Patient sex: F
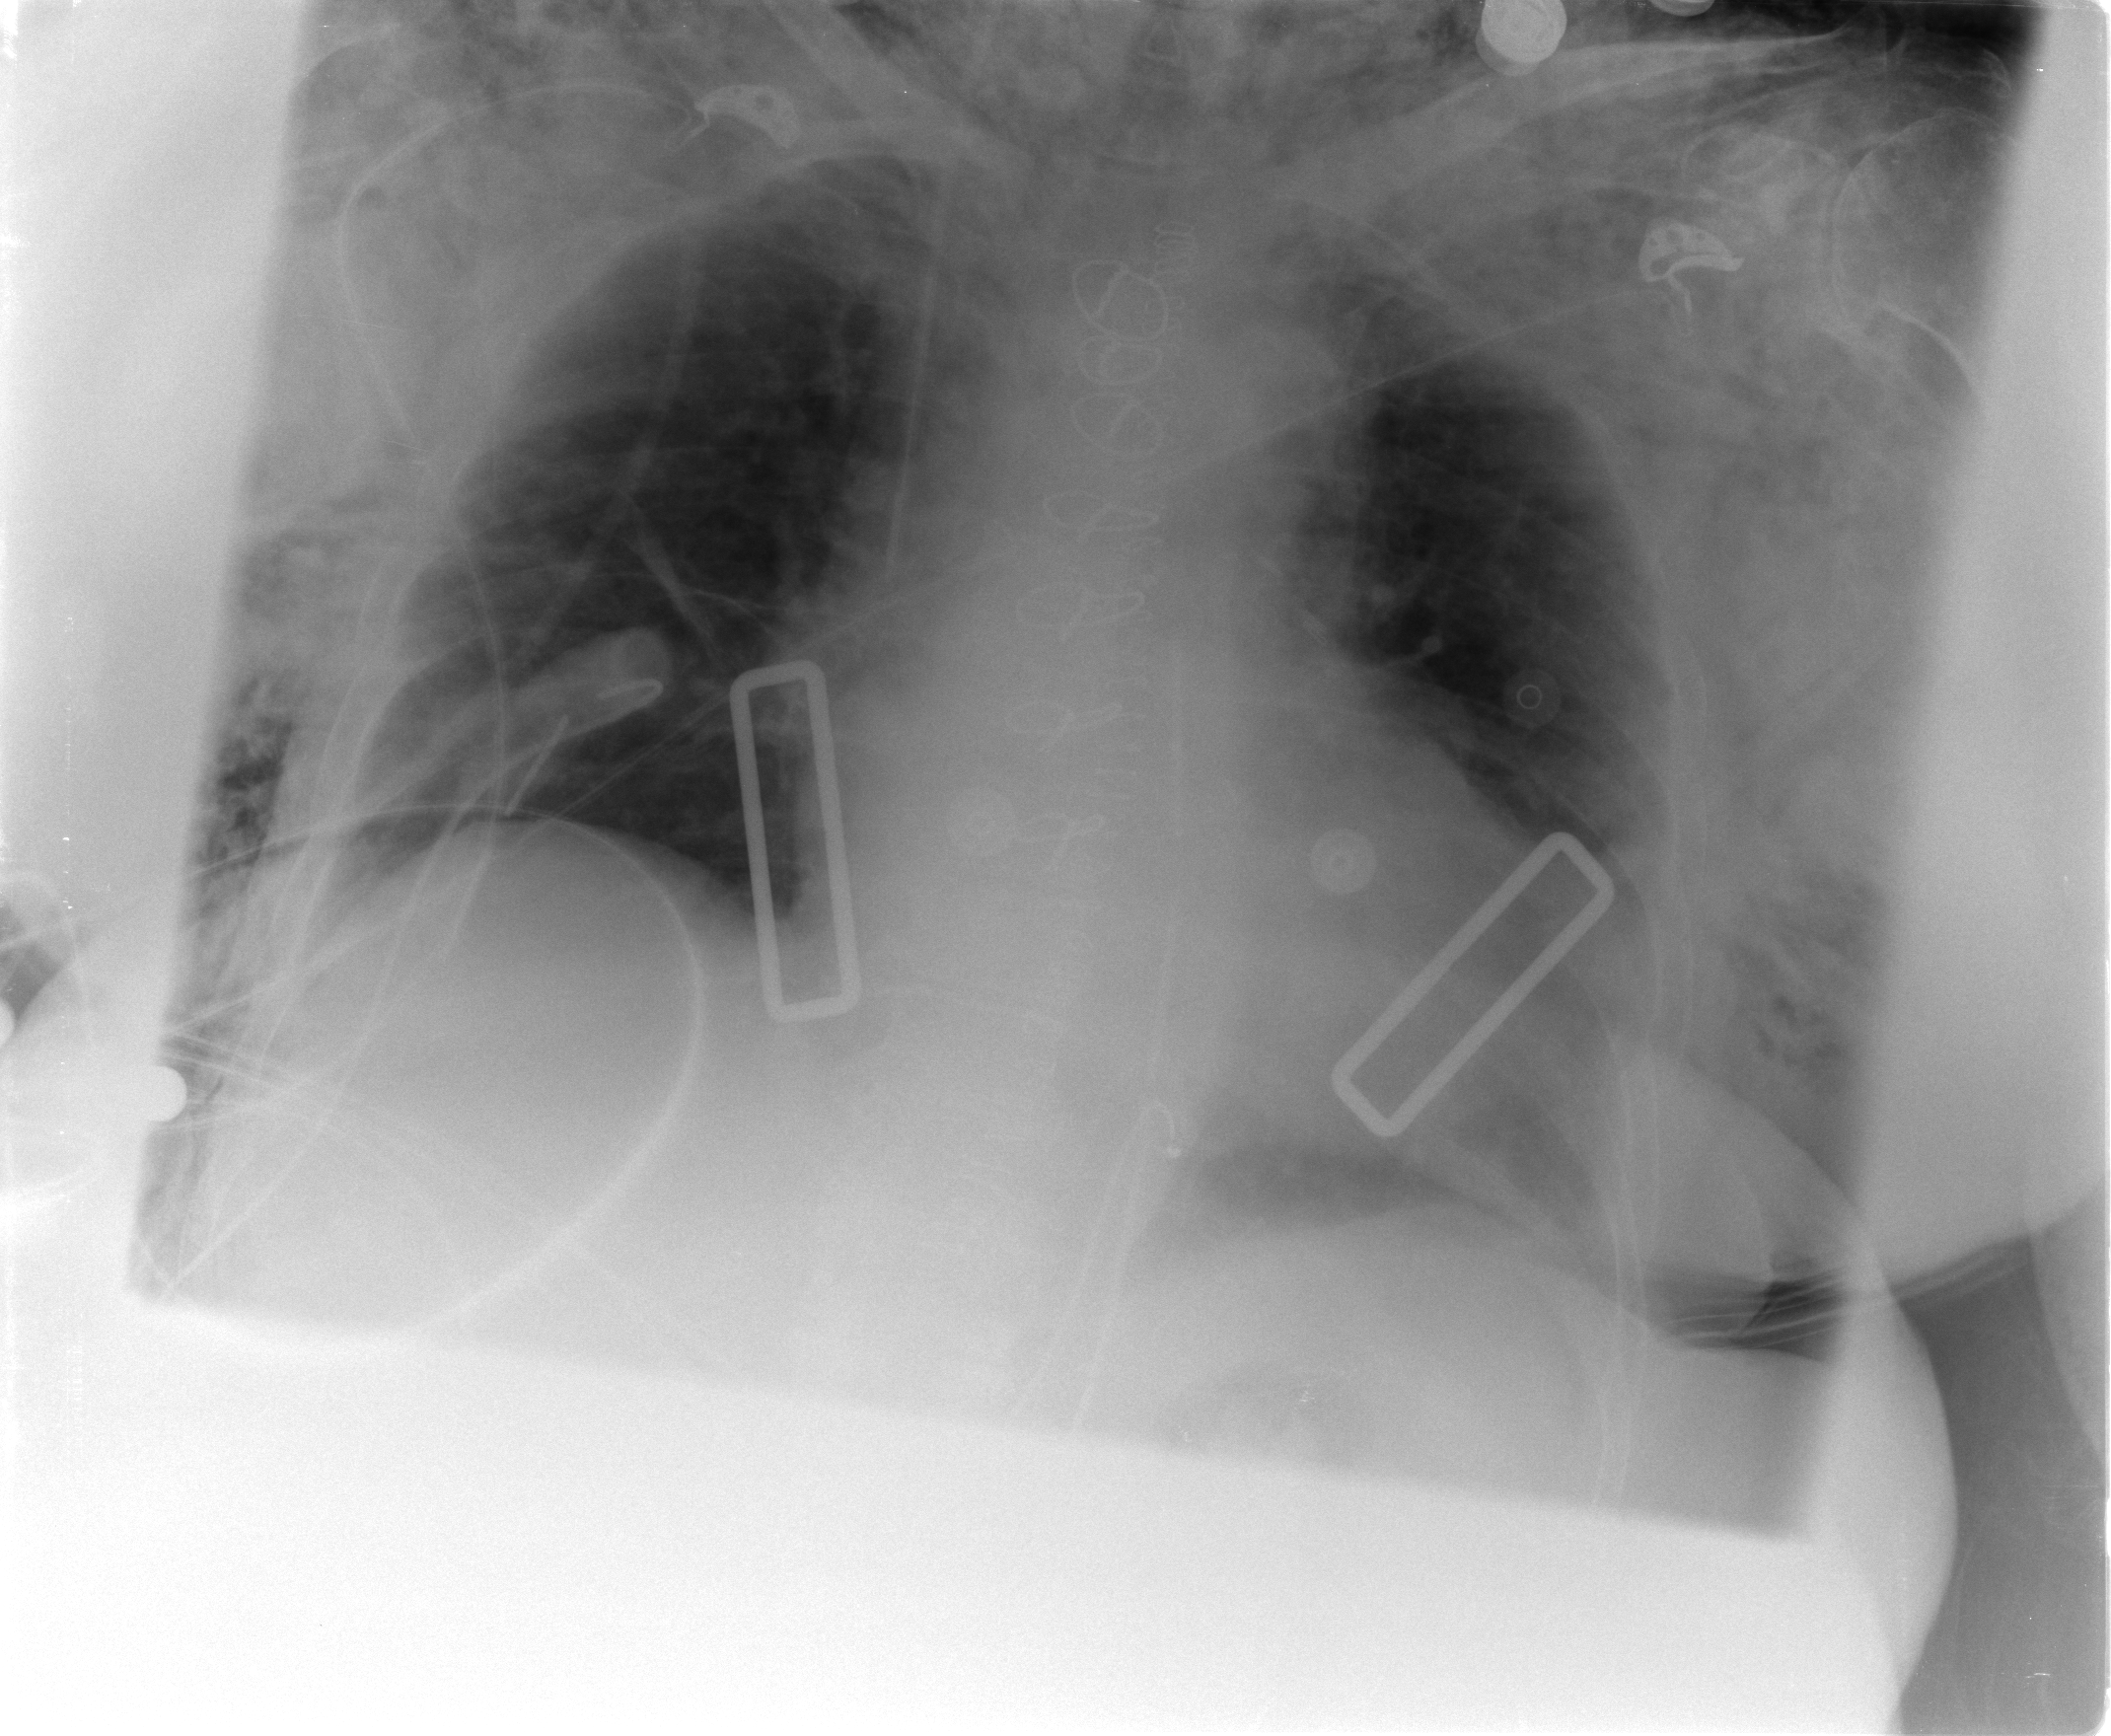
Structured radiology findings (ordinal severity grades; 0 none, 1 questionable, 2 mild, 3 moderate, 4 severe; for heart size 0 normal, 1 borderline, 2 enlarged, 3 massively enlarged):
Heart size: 2
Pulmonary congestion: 2
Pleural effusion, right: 0
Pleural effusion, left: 2
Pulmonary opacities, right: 0
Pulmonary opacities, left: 0
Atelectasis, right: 2
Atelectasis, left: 2